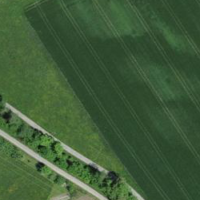
EUNIS habitat code: 52
Species observed at this site:
Prunus padus